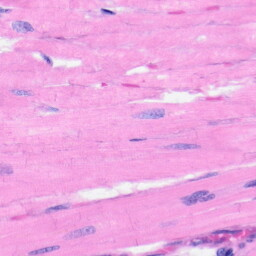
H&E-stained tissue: Heart